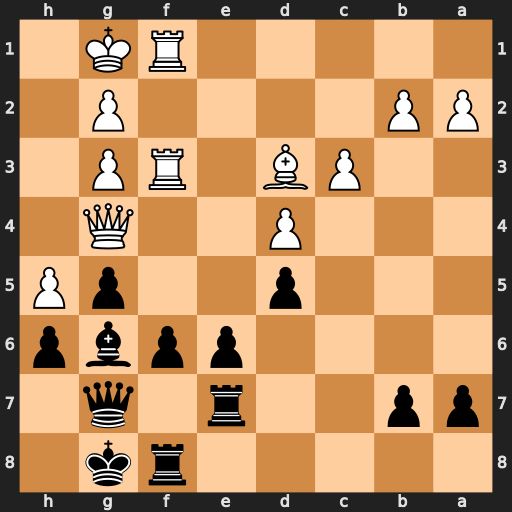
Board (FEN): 5rk1/pp2r1q1/4ppbp/3p2pP/3P2Q1/2PB1RP1/PP4P1/5RK1
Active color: b
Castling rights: -
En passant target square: -
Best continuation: f5 Qh3 g4 Qh4 gxf3